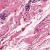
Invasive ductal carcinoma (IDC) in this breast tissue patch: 0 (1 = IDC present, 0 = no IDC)